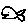
Label: fish